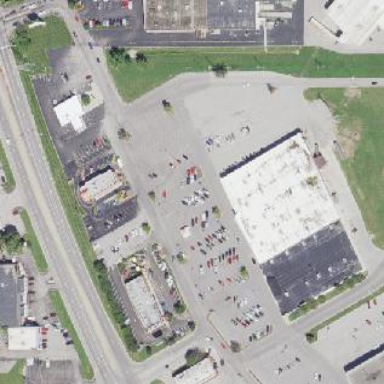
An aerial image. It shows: Retail area.